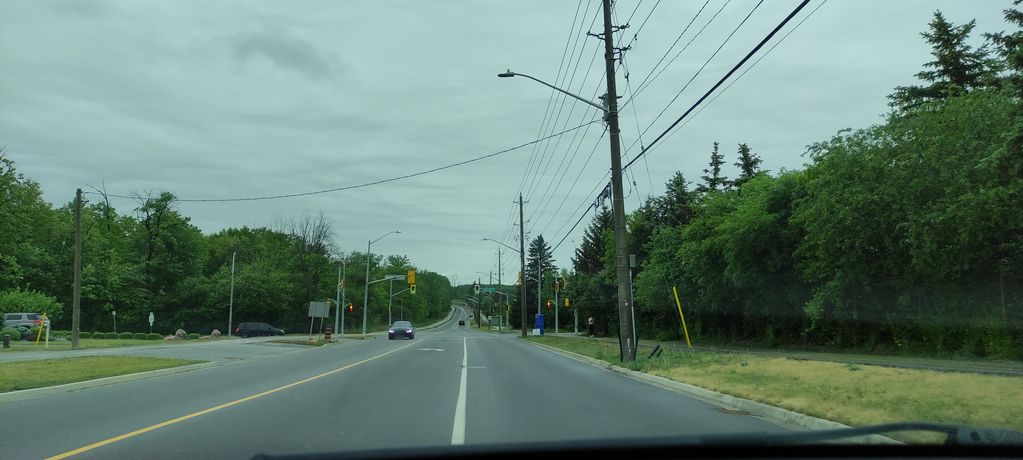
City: kitchener-waterloo